Question: I cannot figure out why the first time I click on the circles to completed state (div with class 'item-no-done') or return it back to the uncompleted state (div with class 'item-done') they work as they have been intended, though, when I do click again I get unexpected behavior (list item 2) or it doesn't occur (list item 1)

'''
$(function(){
// To complete the list item
$('.circle').on('click', function(e){
var target = $(e.target).parent();
var text_decoration = target.children('p').addClass('finished');
var addComplitedCircle = target.children('.circle').attr('class','completed').append('<img src="images/icon-check.svg" class="check">');
var item_done = target.attr('class','item-done');
});
//Make a completed list item to be uncompleted
$('.check').on('click', function(e){
var target = $(e.target).parent().parent();
var $Completedcircle = target.children('.completed');
var removeComplitedCircle = $Completedcircle.attr('class', 'circle');
var removeCheckSign = $Completedcircle.children().remove();
var delete_text_decoration = target.children('p').removeClass('finished');
var $item_no_done = target.attr('class','item-no-done');
});
})
'''
'''
<div class="todo_list_area">
<div class="content">
<div class="item-done">
<div class="completed">
<img src="images/icon-check.svg" class="check">
</div>
<p class="finished">Make the list item number one</p>
<div class="close-button-div">
<img src="images/icon-cross.svg" class="close-button">
</div>
</div>
<div class="item-no-done">
<div class="circle"></div>
<p>Make the list item number one</p>
<div class="close-button-div">
<img src="images/icon-cross.svg" class="close-button">
</div>
</div>
</div>
'''
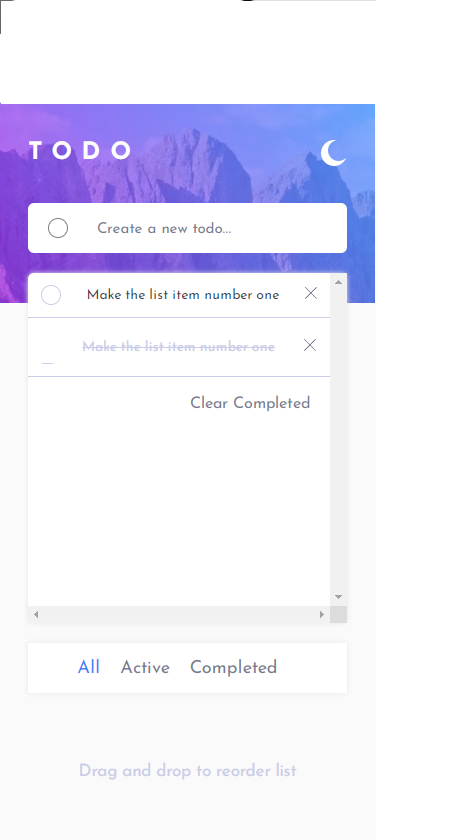
Answer: If you define a function like '$('.check').on('click', function(e){' it will not work for elements that are created after the function is loaded. Define it as '$('body').on('click','.check', function(e){' this way, the function gets assigned to body and triggers for element match.
'''
$(function(){
// To complete the list item
$('body').on('click','.circle', function(){
var target = $(this).parent();
var text_decoration = target.find('p').addClass('finished');
target.find('.circle').addClass('completed').append('<img src="images/icon-check.svg" class="check">');
target.removeClass('item-no-done').addClass('item-done');
});
//Make a completed list item to be uncompleted
$('body').on('click','.check', function(){
var target = $(this).parent().parent();
var $Completedcircle = target.find('.completed');
$Completedcircle.addClass('circle');
$Completedcircle.children().remove();
target.find('p').removeClass('finished');
target.removeClass('item-done').addClass('item-no-done');
});
})
'''